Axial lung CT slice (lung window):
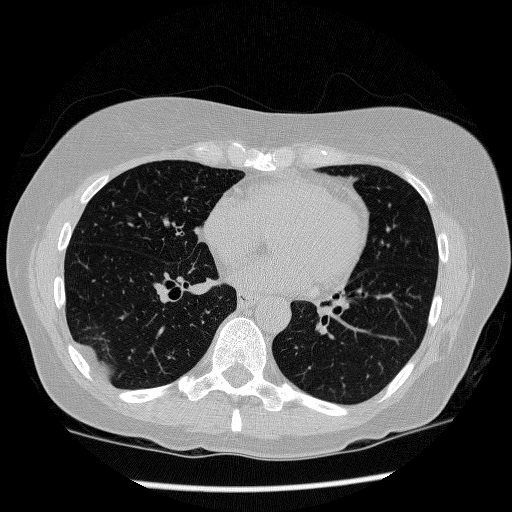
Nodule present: no